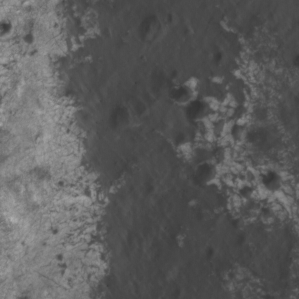
Label: non_frost